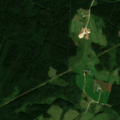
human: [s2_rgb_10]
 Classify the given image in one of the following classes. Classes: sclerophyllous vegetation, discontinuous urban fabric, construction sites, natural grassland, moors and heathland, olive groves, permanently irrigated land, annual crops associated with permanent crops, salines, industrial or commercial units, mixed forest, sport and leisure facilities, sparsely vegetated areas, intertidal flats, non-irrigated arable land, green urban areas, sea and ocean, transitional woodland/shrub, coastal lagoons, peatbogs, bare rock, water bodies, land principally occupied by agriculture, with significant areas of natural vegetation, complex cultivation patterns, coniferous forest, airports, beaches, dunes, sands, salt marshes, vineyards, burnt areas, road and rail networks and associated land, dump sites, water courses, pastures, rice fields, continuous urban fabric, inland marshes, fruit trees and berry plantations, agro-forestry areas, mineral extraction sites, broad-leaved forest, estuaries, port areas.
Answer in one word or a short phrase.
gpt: pastures, land principally occupied by agriculture, with significant areas of natural vegetation, mixed forest